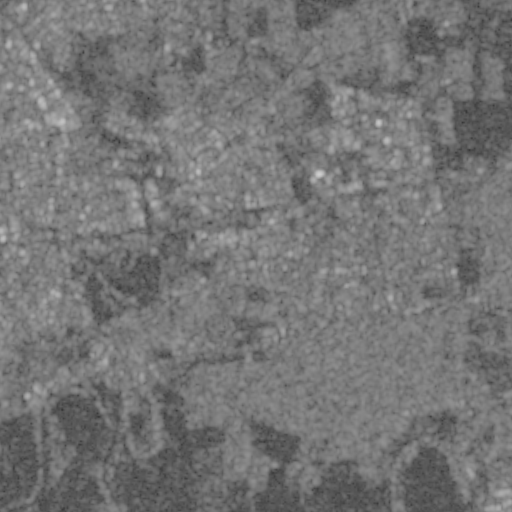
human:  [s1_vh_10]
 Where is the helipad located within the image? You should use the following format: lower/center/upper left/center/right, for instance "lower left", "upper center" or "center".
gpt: The helipad is located in the center of the image.
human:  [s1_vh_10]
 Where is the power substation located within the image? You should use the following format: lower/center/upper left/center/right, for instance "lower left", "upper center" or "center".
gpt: The power substation is located in the lower right of the image.
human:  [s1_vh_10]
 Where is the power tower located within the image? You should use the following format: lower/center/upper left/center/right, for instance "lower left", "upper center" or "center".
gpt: The power tower is located in the right of the image.
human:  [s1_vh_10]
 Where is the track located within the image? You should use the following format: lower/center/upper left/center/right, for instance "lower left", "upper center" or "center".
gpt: The track is located in the upper center of the image.
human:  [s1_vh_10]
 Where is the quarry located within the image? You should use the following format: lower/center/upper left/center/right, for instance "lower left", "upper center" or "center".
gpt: There is no quarry in the image.

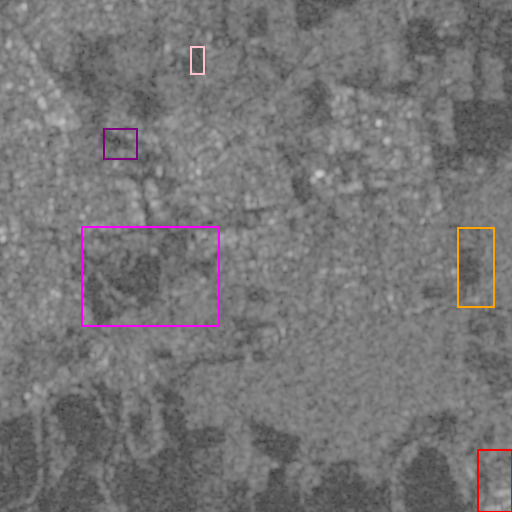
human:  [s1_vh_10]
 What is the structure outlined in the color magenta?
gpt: The structure outlined in magenta is a crop field.
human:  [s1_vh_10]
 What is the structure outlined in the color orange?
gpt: The structure outlined in orange is a park.
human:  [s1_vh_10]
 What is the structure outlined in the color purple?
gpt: The structure outlined in purple is a parking lot.
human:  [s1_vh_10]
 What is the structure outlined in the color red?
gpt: The structure outlined in red is a power substation.
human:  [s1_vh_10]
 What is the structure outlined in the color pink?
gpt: The structure outlined in pink is a track.
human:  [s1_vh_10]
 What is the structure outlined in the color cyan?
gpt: There is no cyan outline.